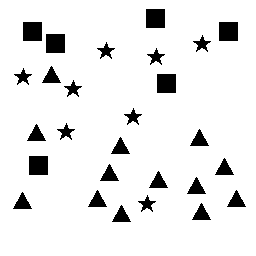
Squares: 6
Triangles: 13
Stars: 8
Total shapes: 27